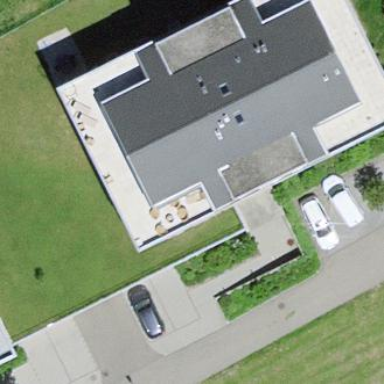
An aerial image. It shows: Simple and straightforward house.